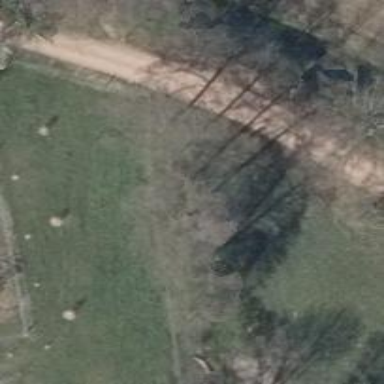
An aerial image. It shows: Row of deciduous broadleaved trees.